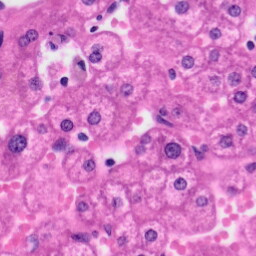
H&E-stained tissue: Liver